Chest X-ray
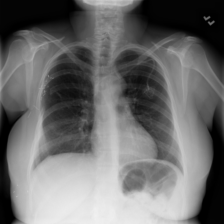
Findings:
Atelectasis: negative
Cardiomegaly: negative
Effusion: negative
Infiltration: negative
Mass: negative
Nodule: negative
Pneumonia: negative
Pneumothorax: negative
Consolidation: negative
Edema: negative
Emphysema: negative
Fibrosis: negative
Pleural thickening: negative
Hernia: negative